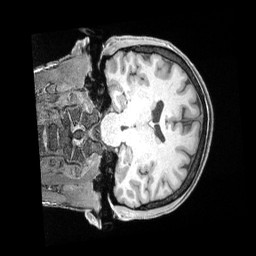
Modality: T1w
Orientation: coronal
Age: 37
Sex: female
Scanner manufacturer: siemens
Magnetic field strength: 3 T
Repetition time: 2 s
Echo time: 0.00211 s